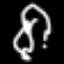
Label: squiggle